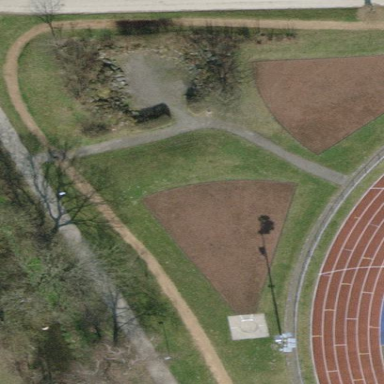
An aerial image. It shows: Sand pitch for shot-put sports activities.